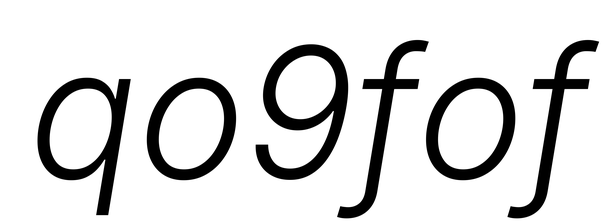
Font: Inter-Italic_Light_Italic